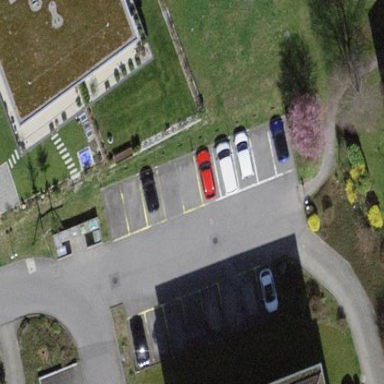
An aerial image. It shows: Street-side parking area.